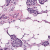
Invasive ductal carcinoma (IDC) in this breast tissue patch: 1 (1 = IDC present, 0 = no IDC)